Question: In the Chrome developer panel, this tool...

lets you select elements and go directly to them in the DOM view, and see their CSS attributes.
Safari has the same tool.
Is there a keyboard shortcut to activate that tool (once you have the panel open)?
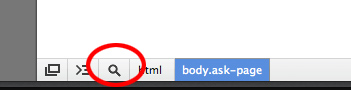
Answer: To open / switch from inspect element mode and browser window, you can do:
- On Mac - + + - On Windows / Linux - + + OR
For more useful keyboard shortcuts, refer to the <URL>.